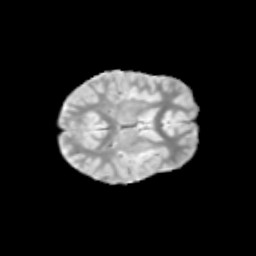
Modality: T2w
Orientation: axial
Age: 11
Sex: female
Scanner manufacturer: siemens
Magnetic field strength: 3 T
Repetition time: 3.8 s
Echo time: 0.07 s